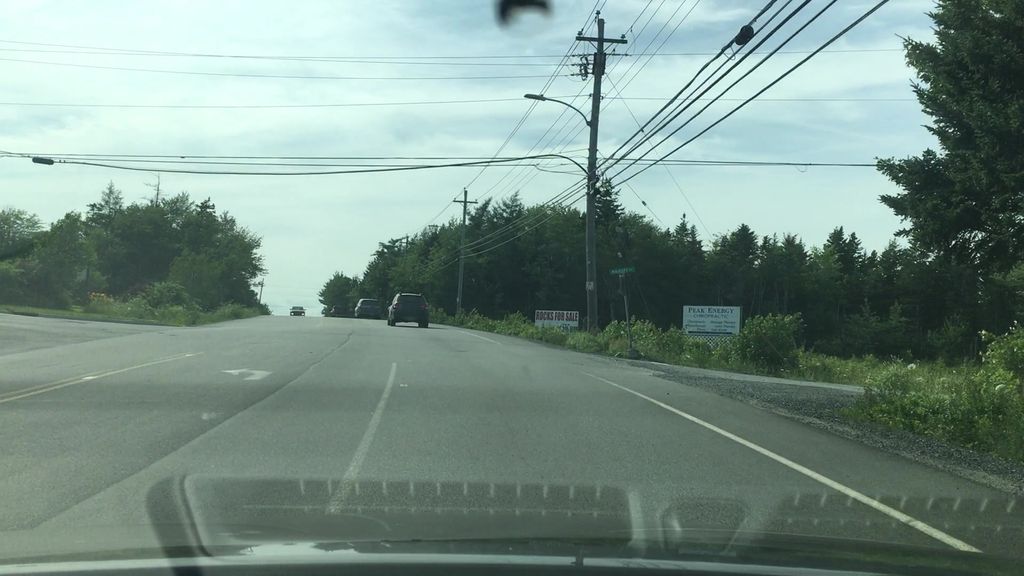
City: halifax